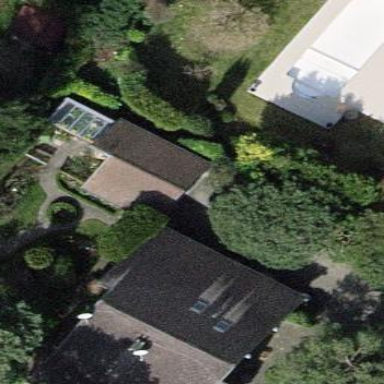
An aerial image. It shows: Garage building.